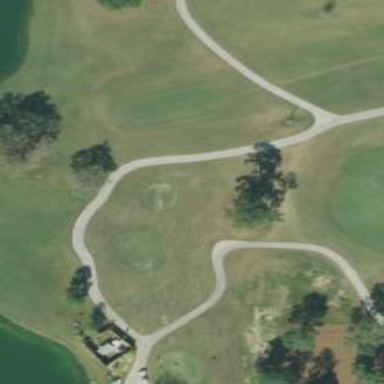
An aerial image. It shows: Path designated for golf carts.